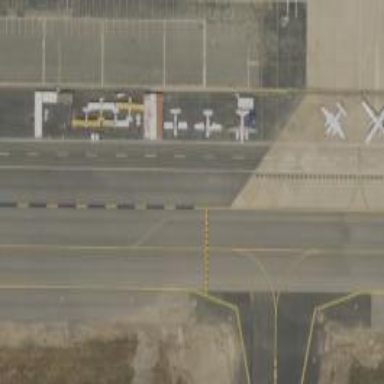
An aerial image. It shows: View of taxiway at the airport.